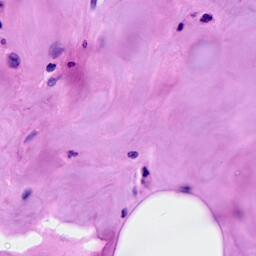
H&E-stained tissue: Breast